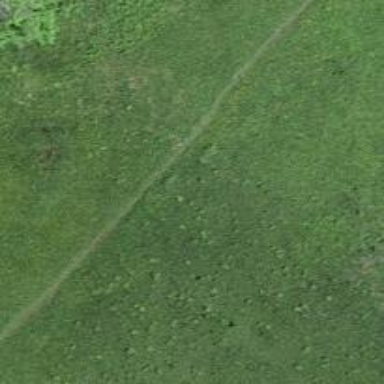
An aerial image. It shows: Grassy path.